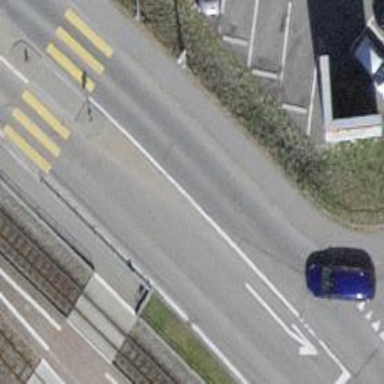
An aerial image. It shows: Public transport stop position.